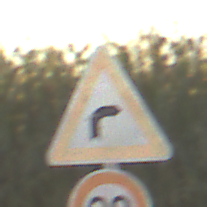
Verkehrszeichen: KurveRechts
Zusatzzeichen unten: Geschwindigkeit30
Umgebung: Outdoor, RoadRail
Tageszeit: SunriseSunset
Wetter: Clear
Licht: Natural
Jahreszeit: NotSpecified
Kontrast: HighContrast